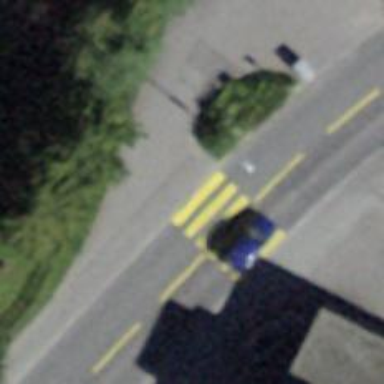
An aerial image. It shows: Sidewalk.